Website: home-depot
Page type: customer-info-address
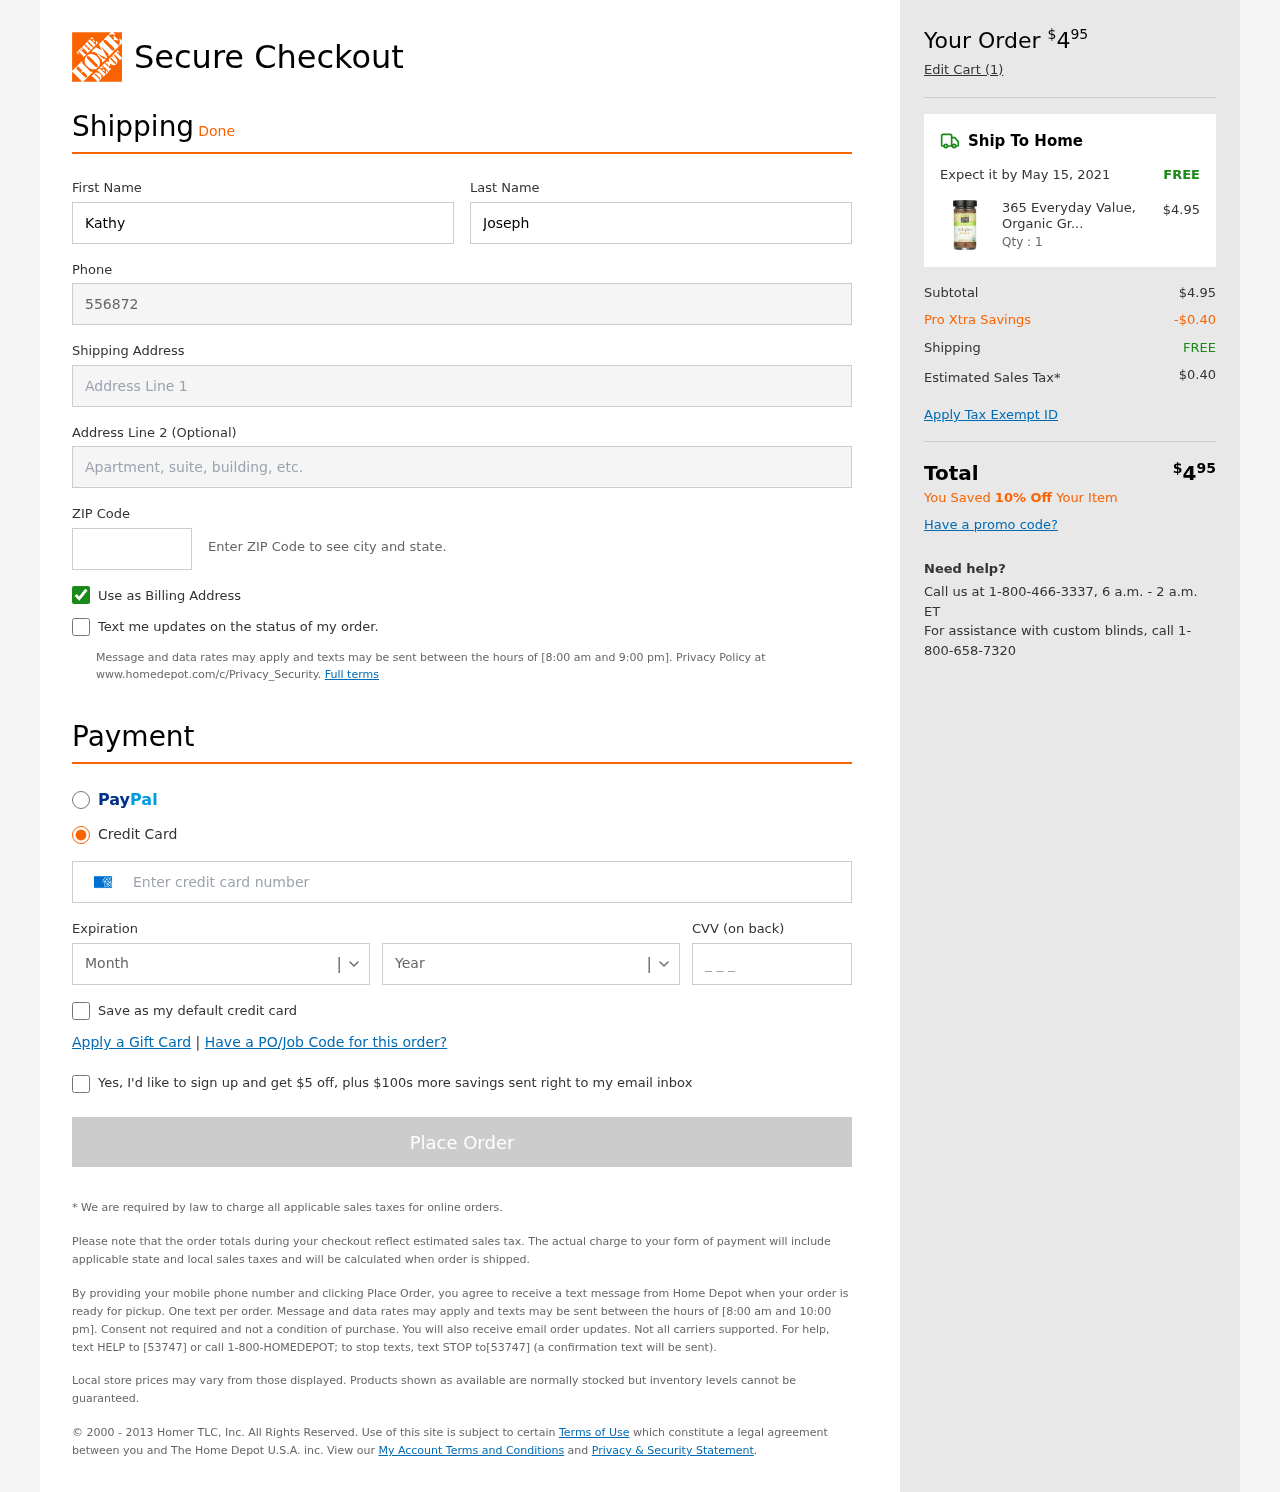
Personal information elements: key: PII_CARD_CVV
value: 1862
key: PII_CARD_EXPIRY_MONTH
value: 07
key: PII_CARD_EXPIRY_YEAR
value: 27
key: PII_CARD_NUMBER
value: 3776 2894 8063 352
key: PII_FIRSTNAME
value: Kathy
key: PII_LASTNAME
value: Joseph
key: PII_PHONE
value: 5568723085
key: PII_POSTCODE
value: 07626
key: PII_STREET
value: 64560 Stephen Mill Apt. 113
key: PII_STREET2
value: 57095 Parker Dam
Product elements: key: PRODUCT1_NAME
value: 365 Everyday Value, Organic Ground Allspice, 1.83 oz
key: PRODUCT1_PRICE
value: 4.95
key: PRODUCT1_QUANTITY
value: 1
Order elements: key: ORDER_TOTAL
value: $495
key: ORDER_NUM_ITEMS
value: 1
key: ORDER_DELIVERY_DATE
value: May 15, 2021
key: ORDER_SHIPPING_COST
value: FREE
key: ORDER_SUBTOTAL
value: $4.95
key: ORDER_DISCOUNT
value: -$0.40
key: ORDER_SHIPPING_COST2
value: FREE
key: ORDER_TAX
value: $0.40
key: ORDER_TOTAL2
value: $495
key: ORDER_SAVINGS_MESSAGE
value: You Saved 10% Off Your Item